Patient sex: M
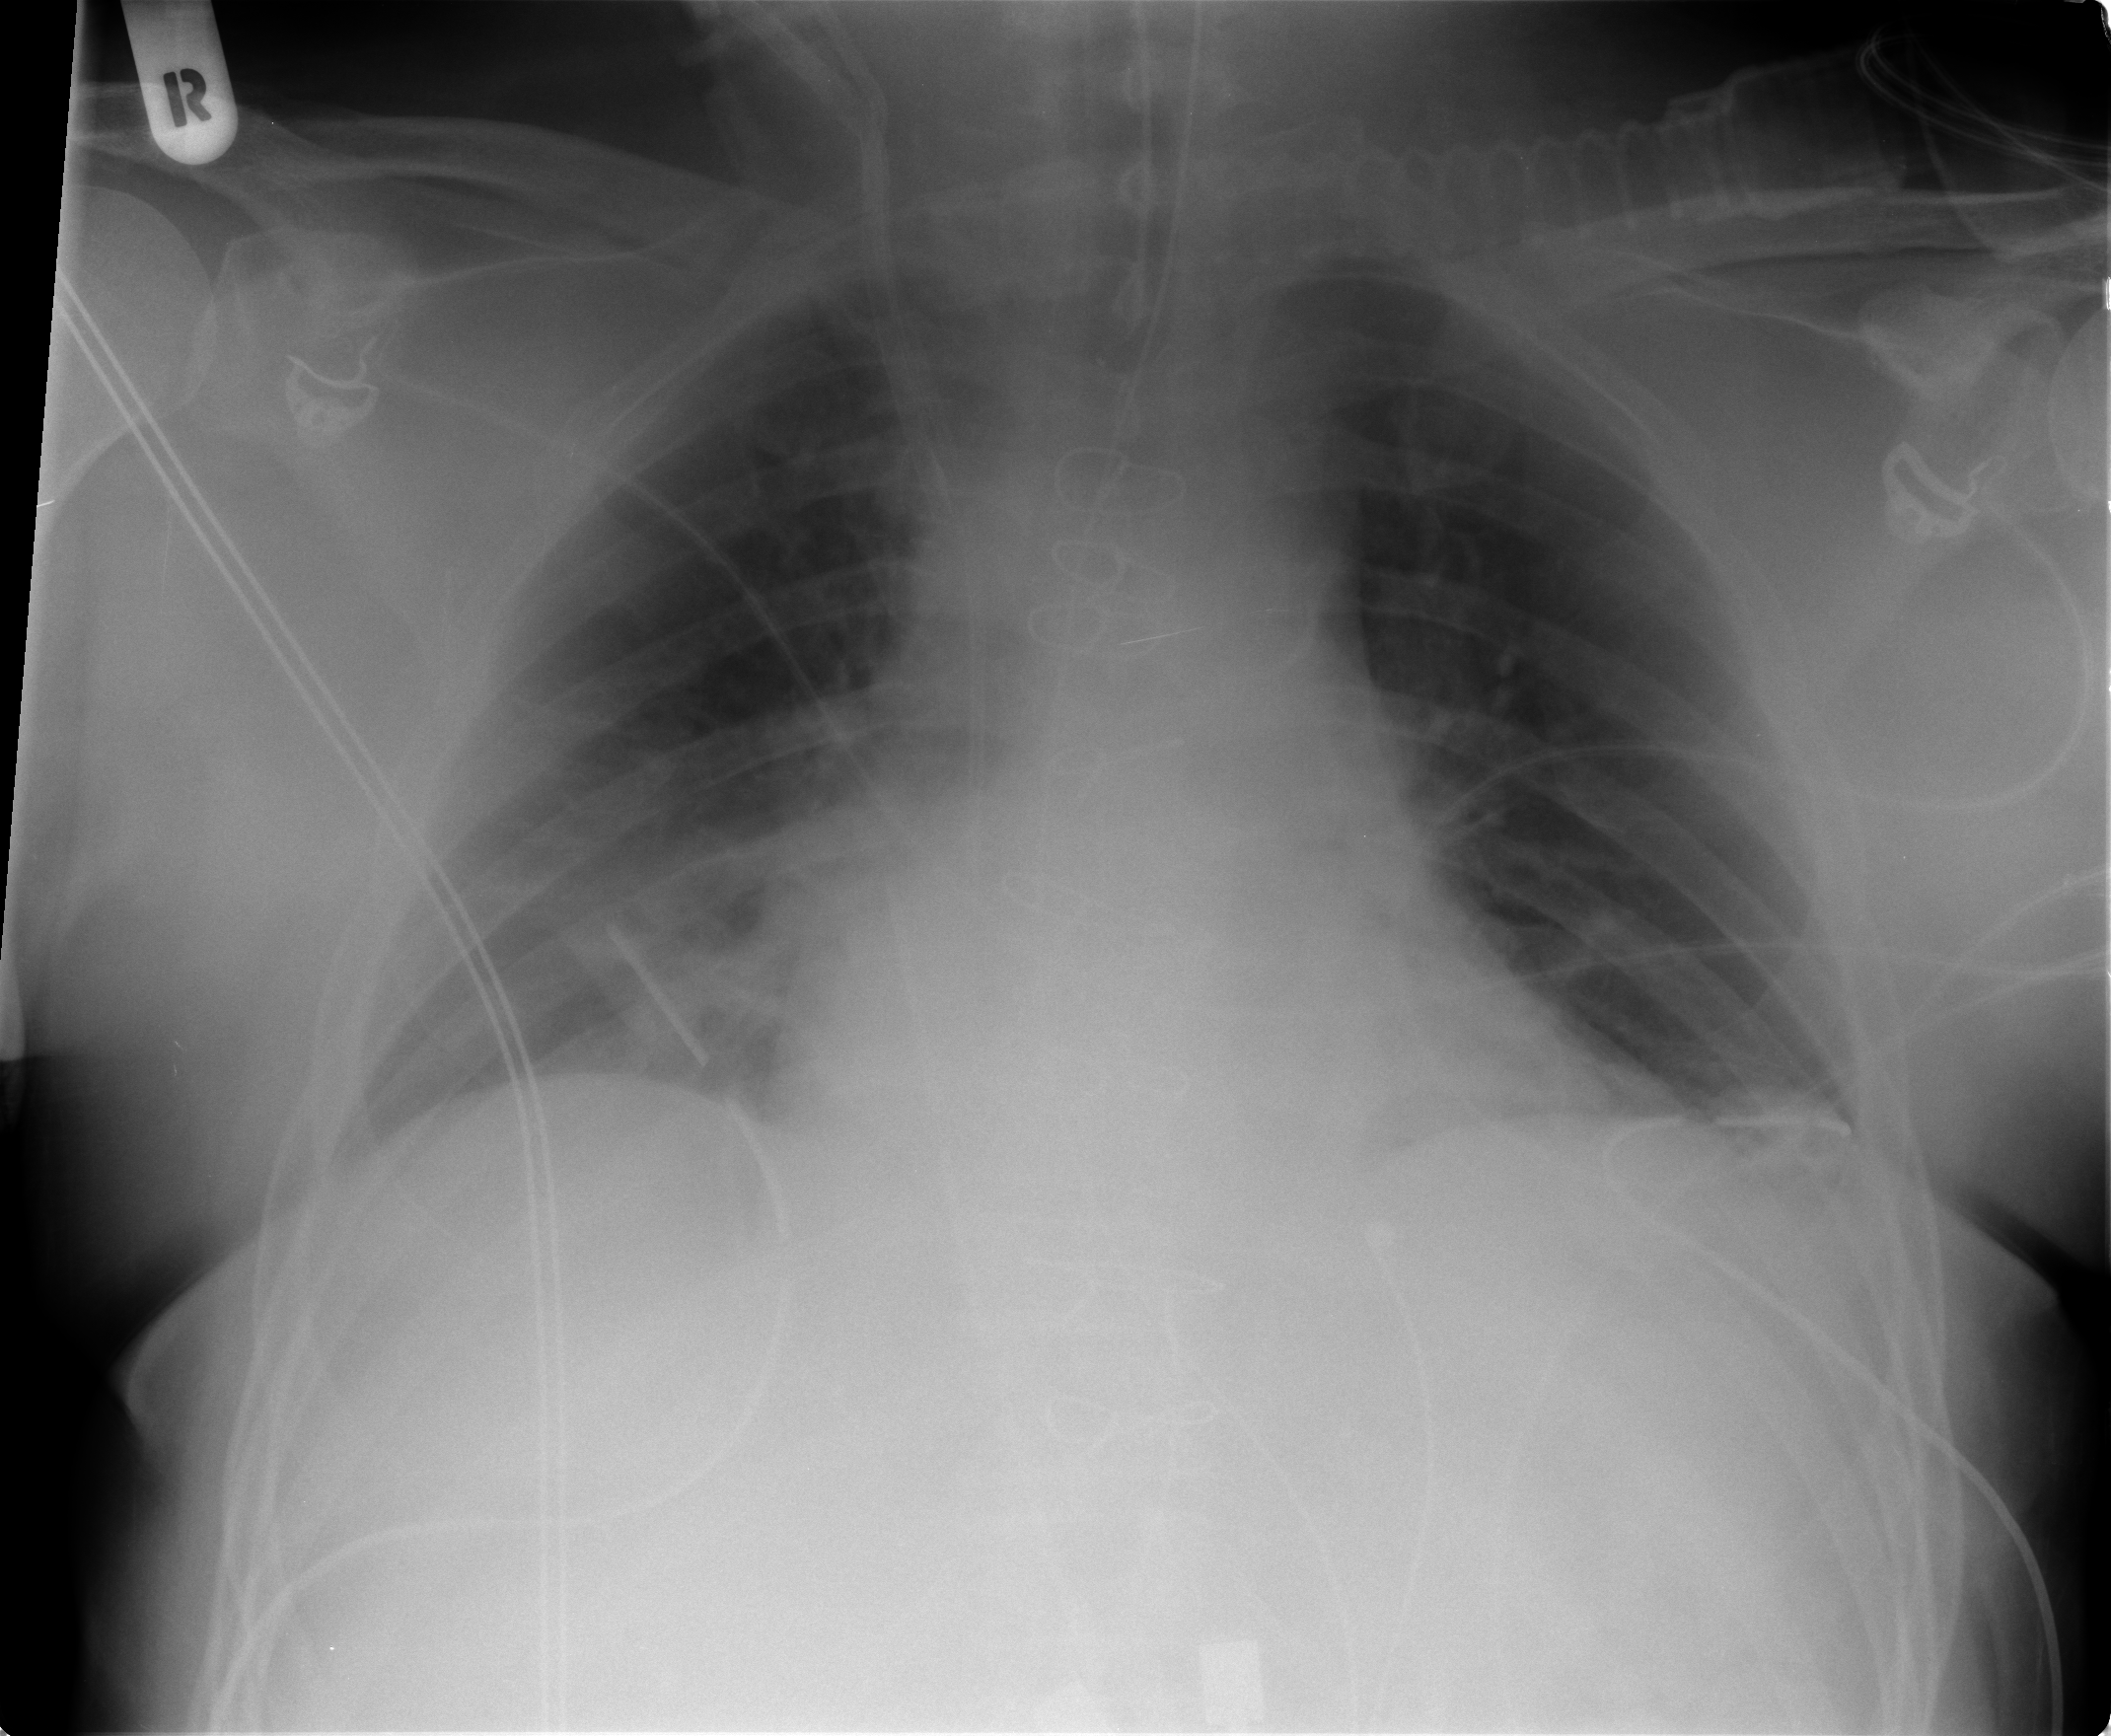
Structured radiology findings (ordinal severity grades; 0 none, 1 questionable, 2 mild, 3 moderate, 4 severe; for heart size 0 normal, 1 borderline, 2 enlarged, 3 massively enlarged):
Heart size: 2
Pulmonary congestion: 2
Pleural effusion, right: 2
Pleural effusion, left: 1
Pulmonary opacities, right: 0
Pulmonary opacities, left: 0
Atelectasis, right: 2
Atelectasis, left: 2